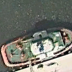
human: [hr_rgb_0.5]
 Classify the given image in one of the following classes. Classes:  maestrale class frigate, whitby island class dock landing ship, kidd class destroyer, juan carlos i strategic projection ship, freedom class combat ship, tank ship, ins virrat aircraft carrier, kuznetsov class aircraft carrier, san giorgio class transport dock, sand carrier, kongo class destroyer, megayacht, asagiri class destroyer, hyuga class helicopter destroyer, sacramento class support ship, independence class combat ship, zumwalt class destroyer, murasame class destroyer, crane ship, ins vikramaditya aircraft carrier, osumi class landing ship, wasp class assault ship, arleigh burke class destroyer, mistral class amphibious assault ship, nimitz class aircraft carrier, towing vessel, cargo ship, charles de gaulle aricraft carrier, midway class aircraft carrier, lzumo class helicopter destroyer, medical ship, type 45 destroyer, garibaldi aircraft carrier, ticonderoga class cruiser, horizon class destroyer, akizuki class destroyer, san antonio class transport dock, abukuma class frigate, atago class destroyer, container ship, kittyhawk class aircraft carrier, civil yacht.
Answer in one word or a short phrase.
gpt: Towing vessel